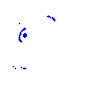
Particle: kaon